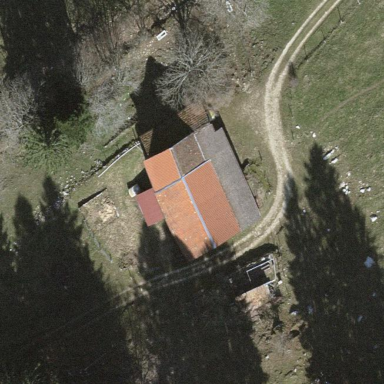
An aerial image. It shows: Farm auxiliary building.